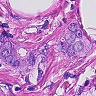
Metastatic tissue present: yes